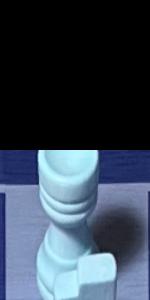
Label: Rook_White